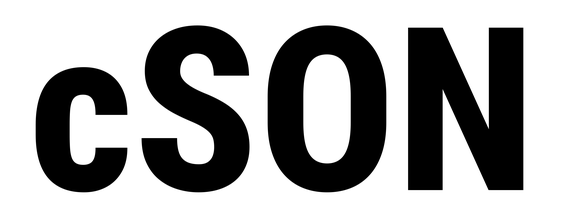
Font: Roboto_Condensed_ExtraBold